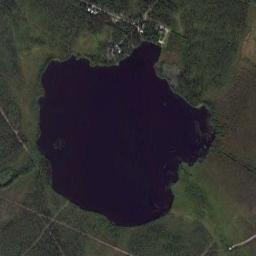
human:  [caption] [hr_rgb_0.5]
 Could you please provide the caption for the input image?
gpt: The lake lies on a flat ground covered with vegetation and the water is dark blue .

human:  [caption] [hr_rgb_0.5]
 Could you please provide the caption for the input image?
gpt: An irregular deep blue lake on the ground with lush green vegetation .

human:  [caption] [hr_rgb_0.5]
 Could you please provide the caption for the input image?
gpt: The lake in the picture is surrounded by green fields .

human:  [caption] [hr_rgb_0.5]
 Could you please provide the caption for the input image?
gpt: There are lots of trees around the lake .

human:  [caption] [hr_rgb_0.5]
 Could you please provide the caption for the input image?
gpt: There are green meadows around the lake .